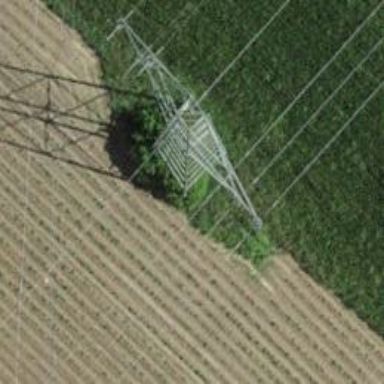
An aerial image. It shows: Lattice structure tower used for power distribution.